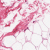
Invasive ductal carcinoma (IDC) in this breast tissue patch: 0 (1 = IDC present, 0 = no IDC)